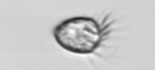
Label: Ciliophora